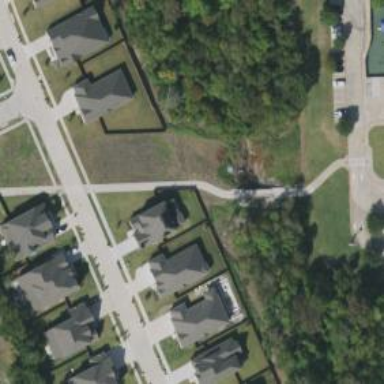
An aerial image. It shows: Path.